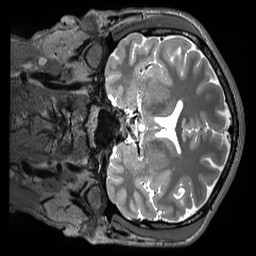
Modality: T2w
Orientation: coronal
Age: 24
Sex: male
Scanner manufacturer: siemens
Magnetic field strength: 3 T
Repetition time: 3.2 s
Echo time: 0.408 s